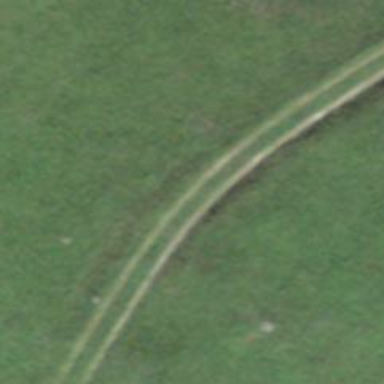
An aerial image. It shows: Gravel track with grade 3 tracktype.